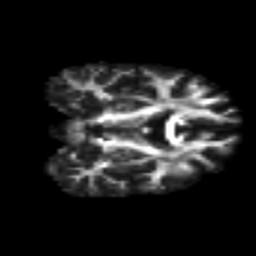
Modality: FA
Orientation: coronal
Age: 42
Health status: ill
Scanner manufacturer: philips
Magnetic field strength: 3 T
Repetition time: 9 s
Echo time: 0.127 s